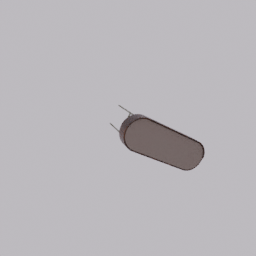
Label: furniture